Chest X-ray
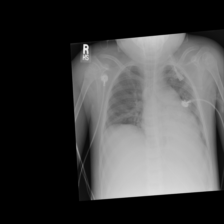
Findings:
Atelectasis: positive
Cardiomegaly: negative
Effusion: negative
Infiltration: positive
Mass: negative
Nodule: negative
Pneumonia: negative
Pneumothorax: negative
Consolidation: negative
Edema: negative
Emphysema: negative
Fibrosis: negative
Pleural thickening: negative
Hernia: negative